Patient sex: F
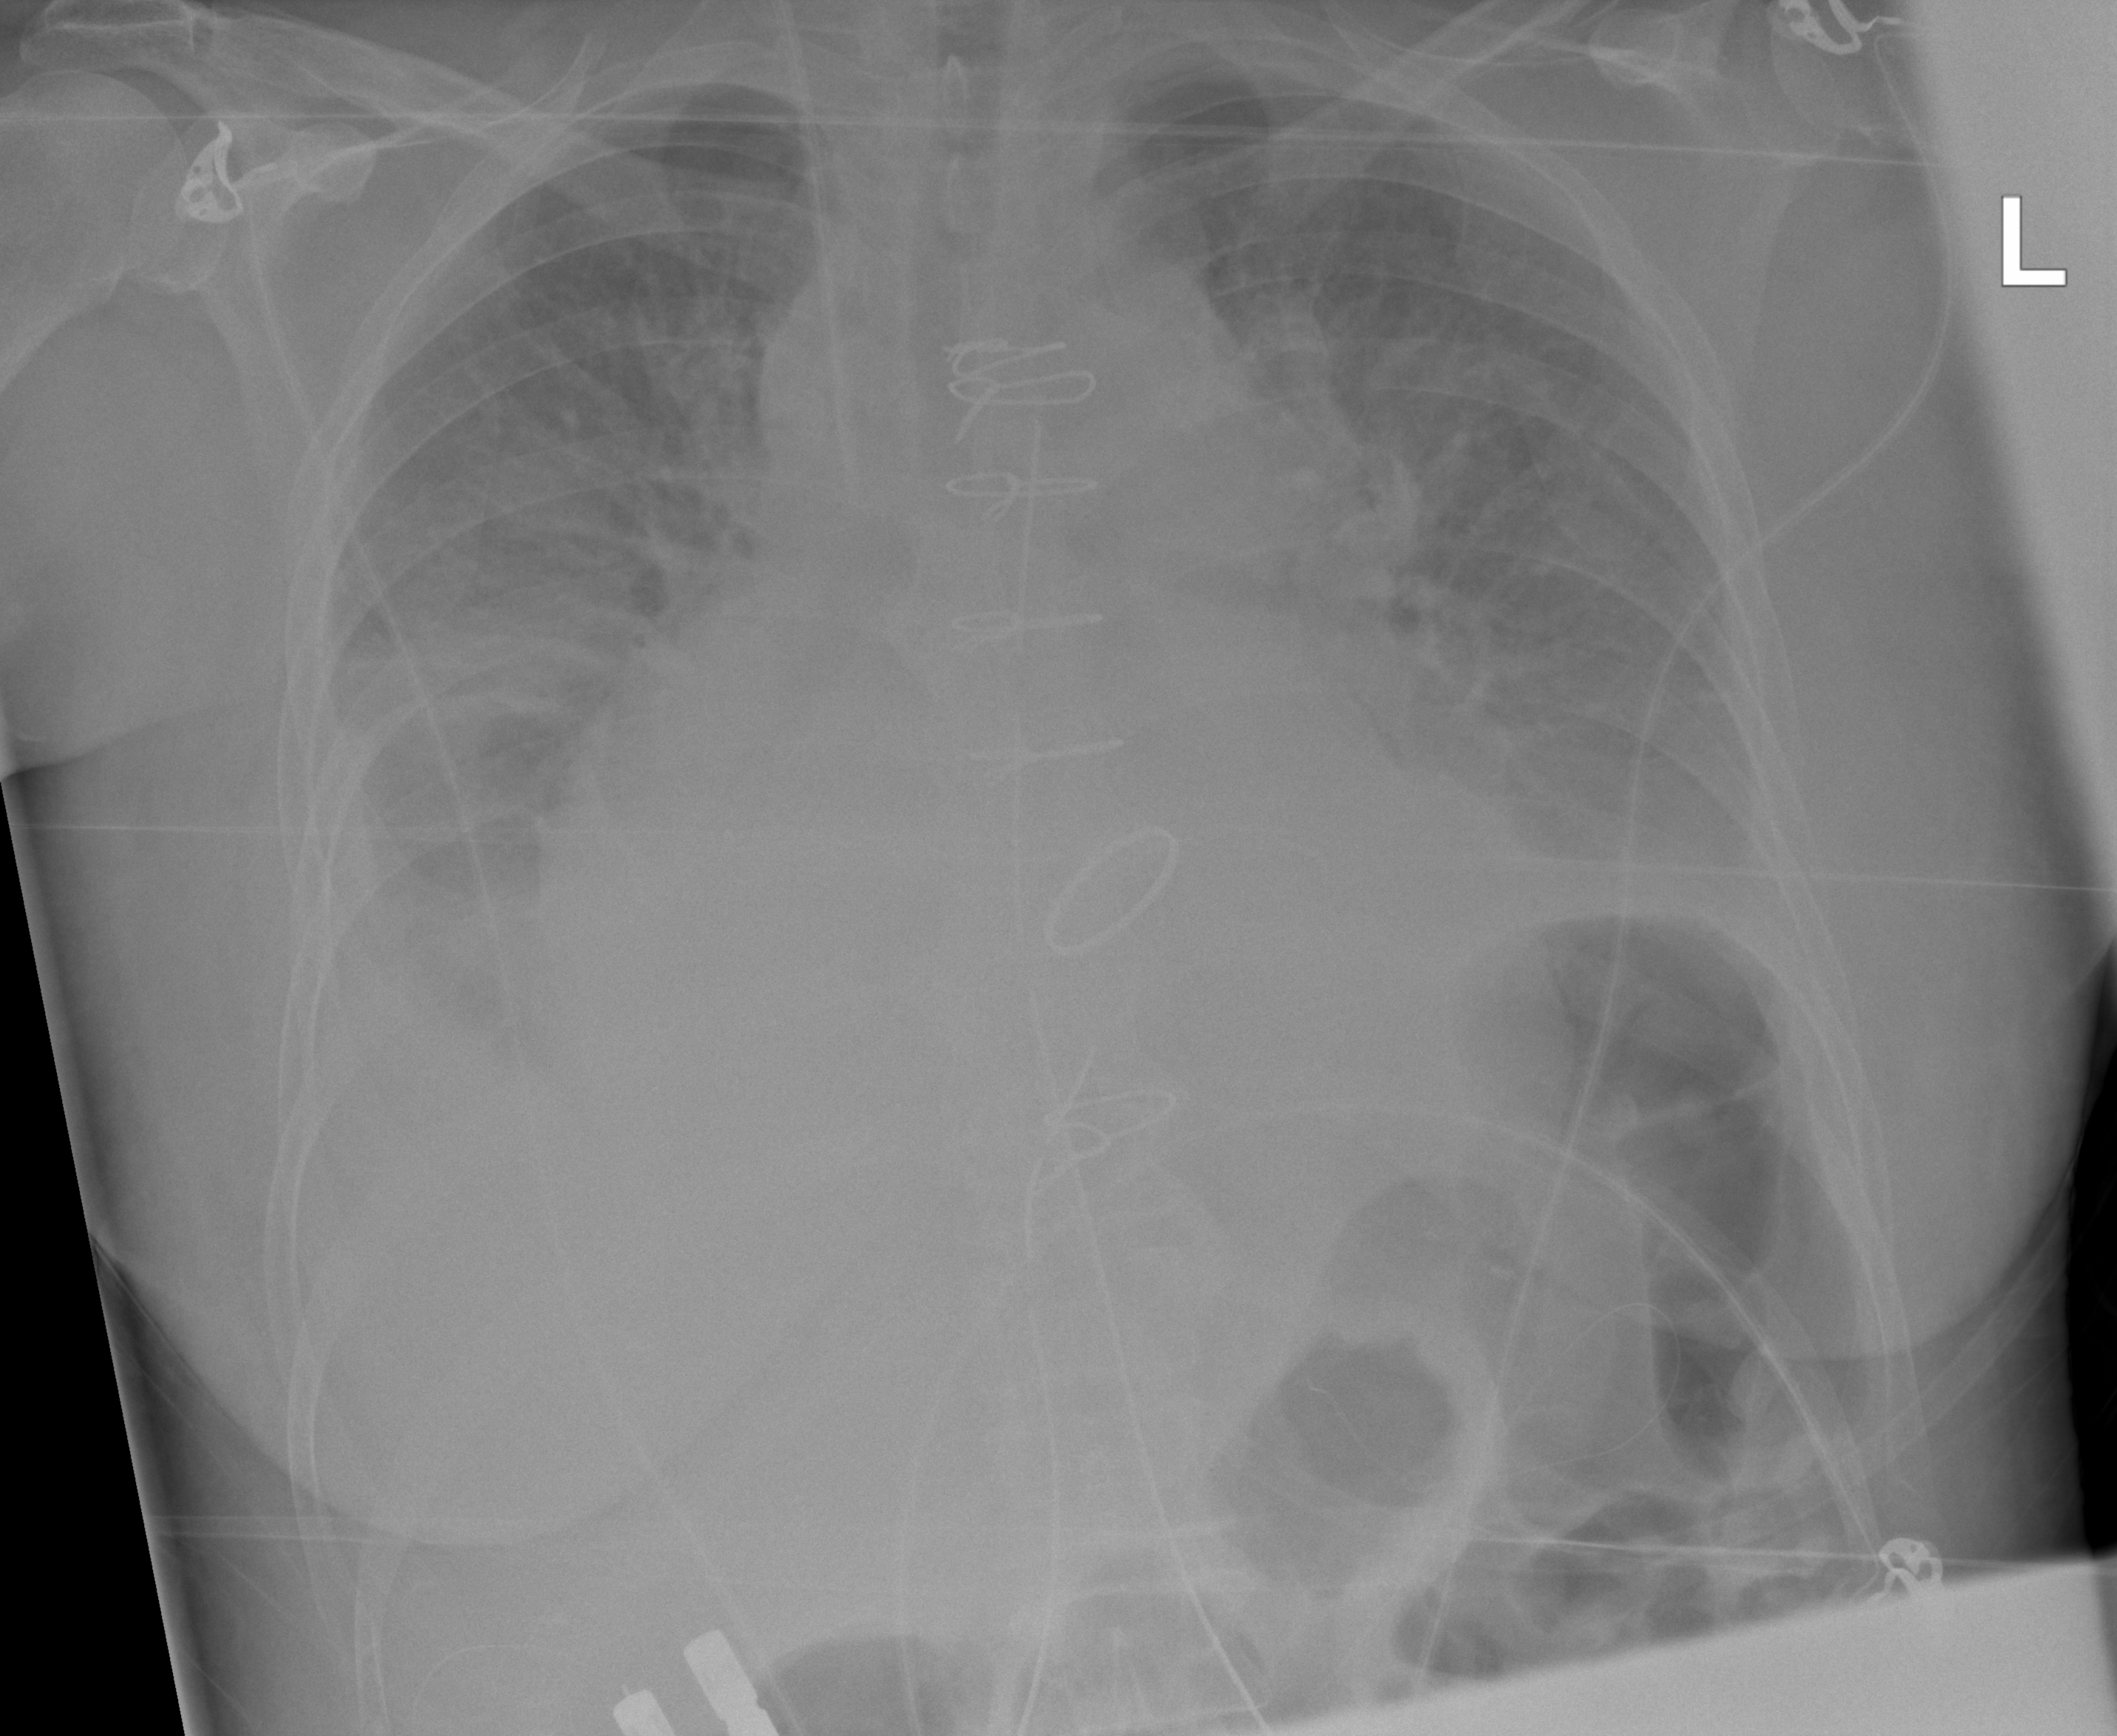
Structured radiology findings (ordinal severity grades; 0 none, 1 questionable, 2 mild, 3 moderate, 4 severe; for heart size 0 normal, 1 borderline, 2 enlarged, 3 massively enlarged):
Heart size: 2
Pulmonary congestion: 2
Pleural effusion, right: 3
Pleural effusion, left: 2
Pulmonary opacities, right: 2
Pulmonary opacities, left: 2
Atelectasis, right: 3
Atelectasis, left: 2